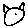
Label: cat